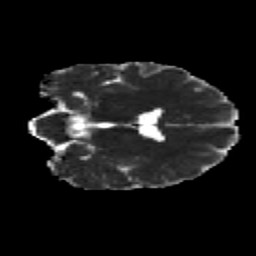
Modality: MD
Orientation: coronal
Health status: healthy
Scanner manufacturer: siemens
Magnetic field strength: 3 T
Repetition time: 12 s
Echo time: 0.092 s